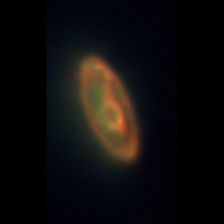
Taxon: Gyrodinium
Group: Dinoflagellates